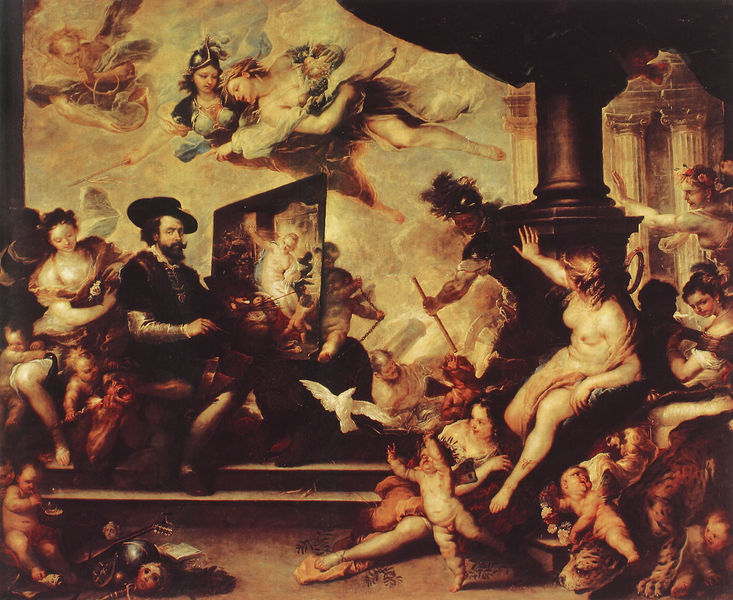
Titel: Rubens eine Allegorie des Friedens malend
Künstler: Luca Giordano
Institution: Madrid, Museo del Prado
Schlagwörter: gemälde, mann, nackt, frau, säule, barock, taube, bild, kirche, engel, putte, farbe, rad, maler, stufen, kanone, velasquez, künstler, kranz, velazquez, putten